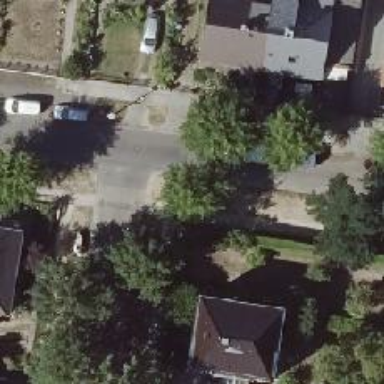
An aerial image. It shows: Avenue lined with broadleaved deciduous trees.